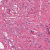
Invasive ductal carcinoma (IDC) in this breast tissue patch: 1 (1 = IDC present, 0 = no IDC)